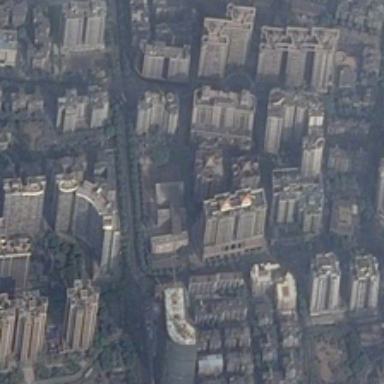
There are buildings, roads and trees .